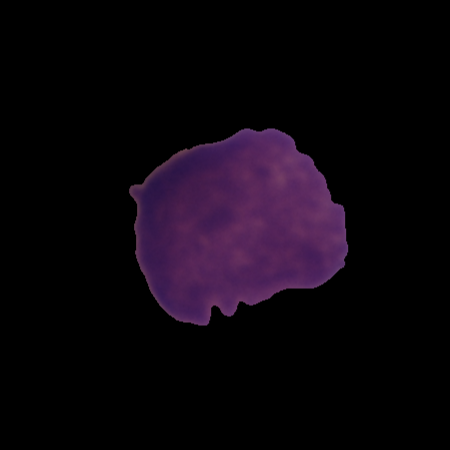
Label: healthy